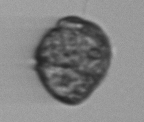
Label: Margalefidinium